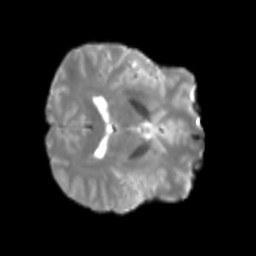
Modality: T2w
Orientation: axial
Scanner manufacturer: siemens
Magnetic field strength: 3 T
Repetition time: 4 s
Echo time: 0.0594 s